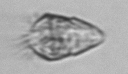
Label: Strombidium_morphotype1